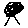
Label: tree